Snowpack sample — Buffalo Mountain, Silverthorne, Colorado, USA (1/25/25, 10:11 AM MST)
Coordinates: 39.6222, -106.1139
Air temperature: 22 °F
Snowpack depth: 110 cm
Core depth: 30 cm
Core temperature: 42.8 °F
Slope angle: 12°, slope face: 102°
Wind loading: high
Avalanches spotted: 0
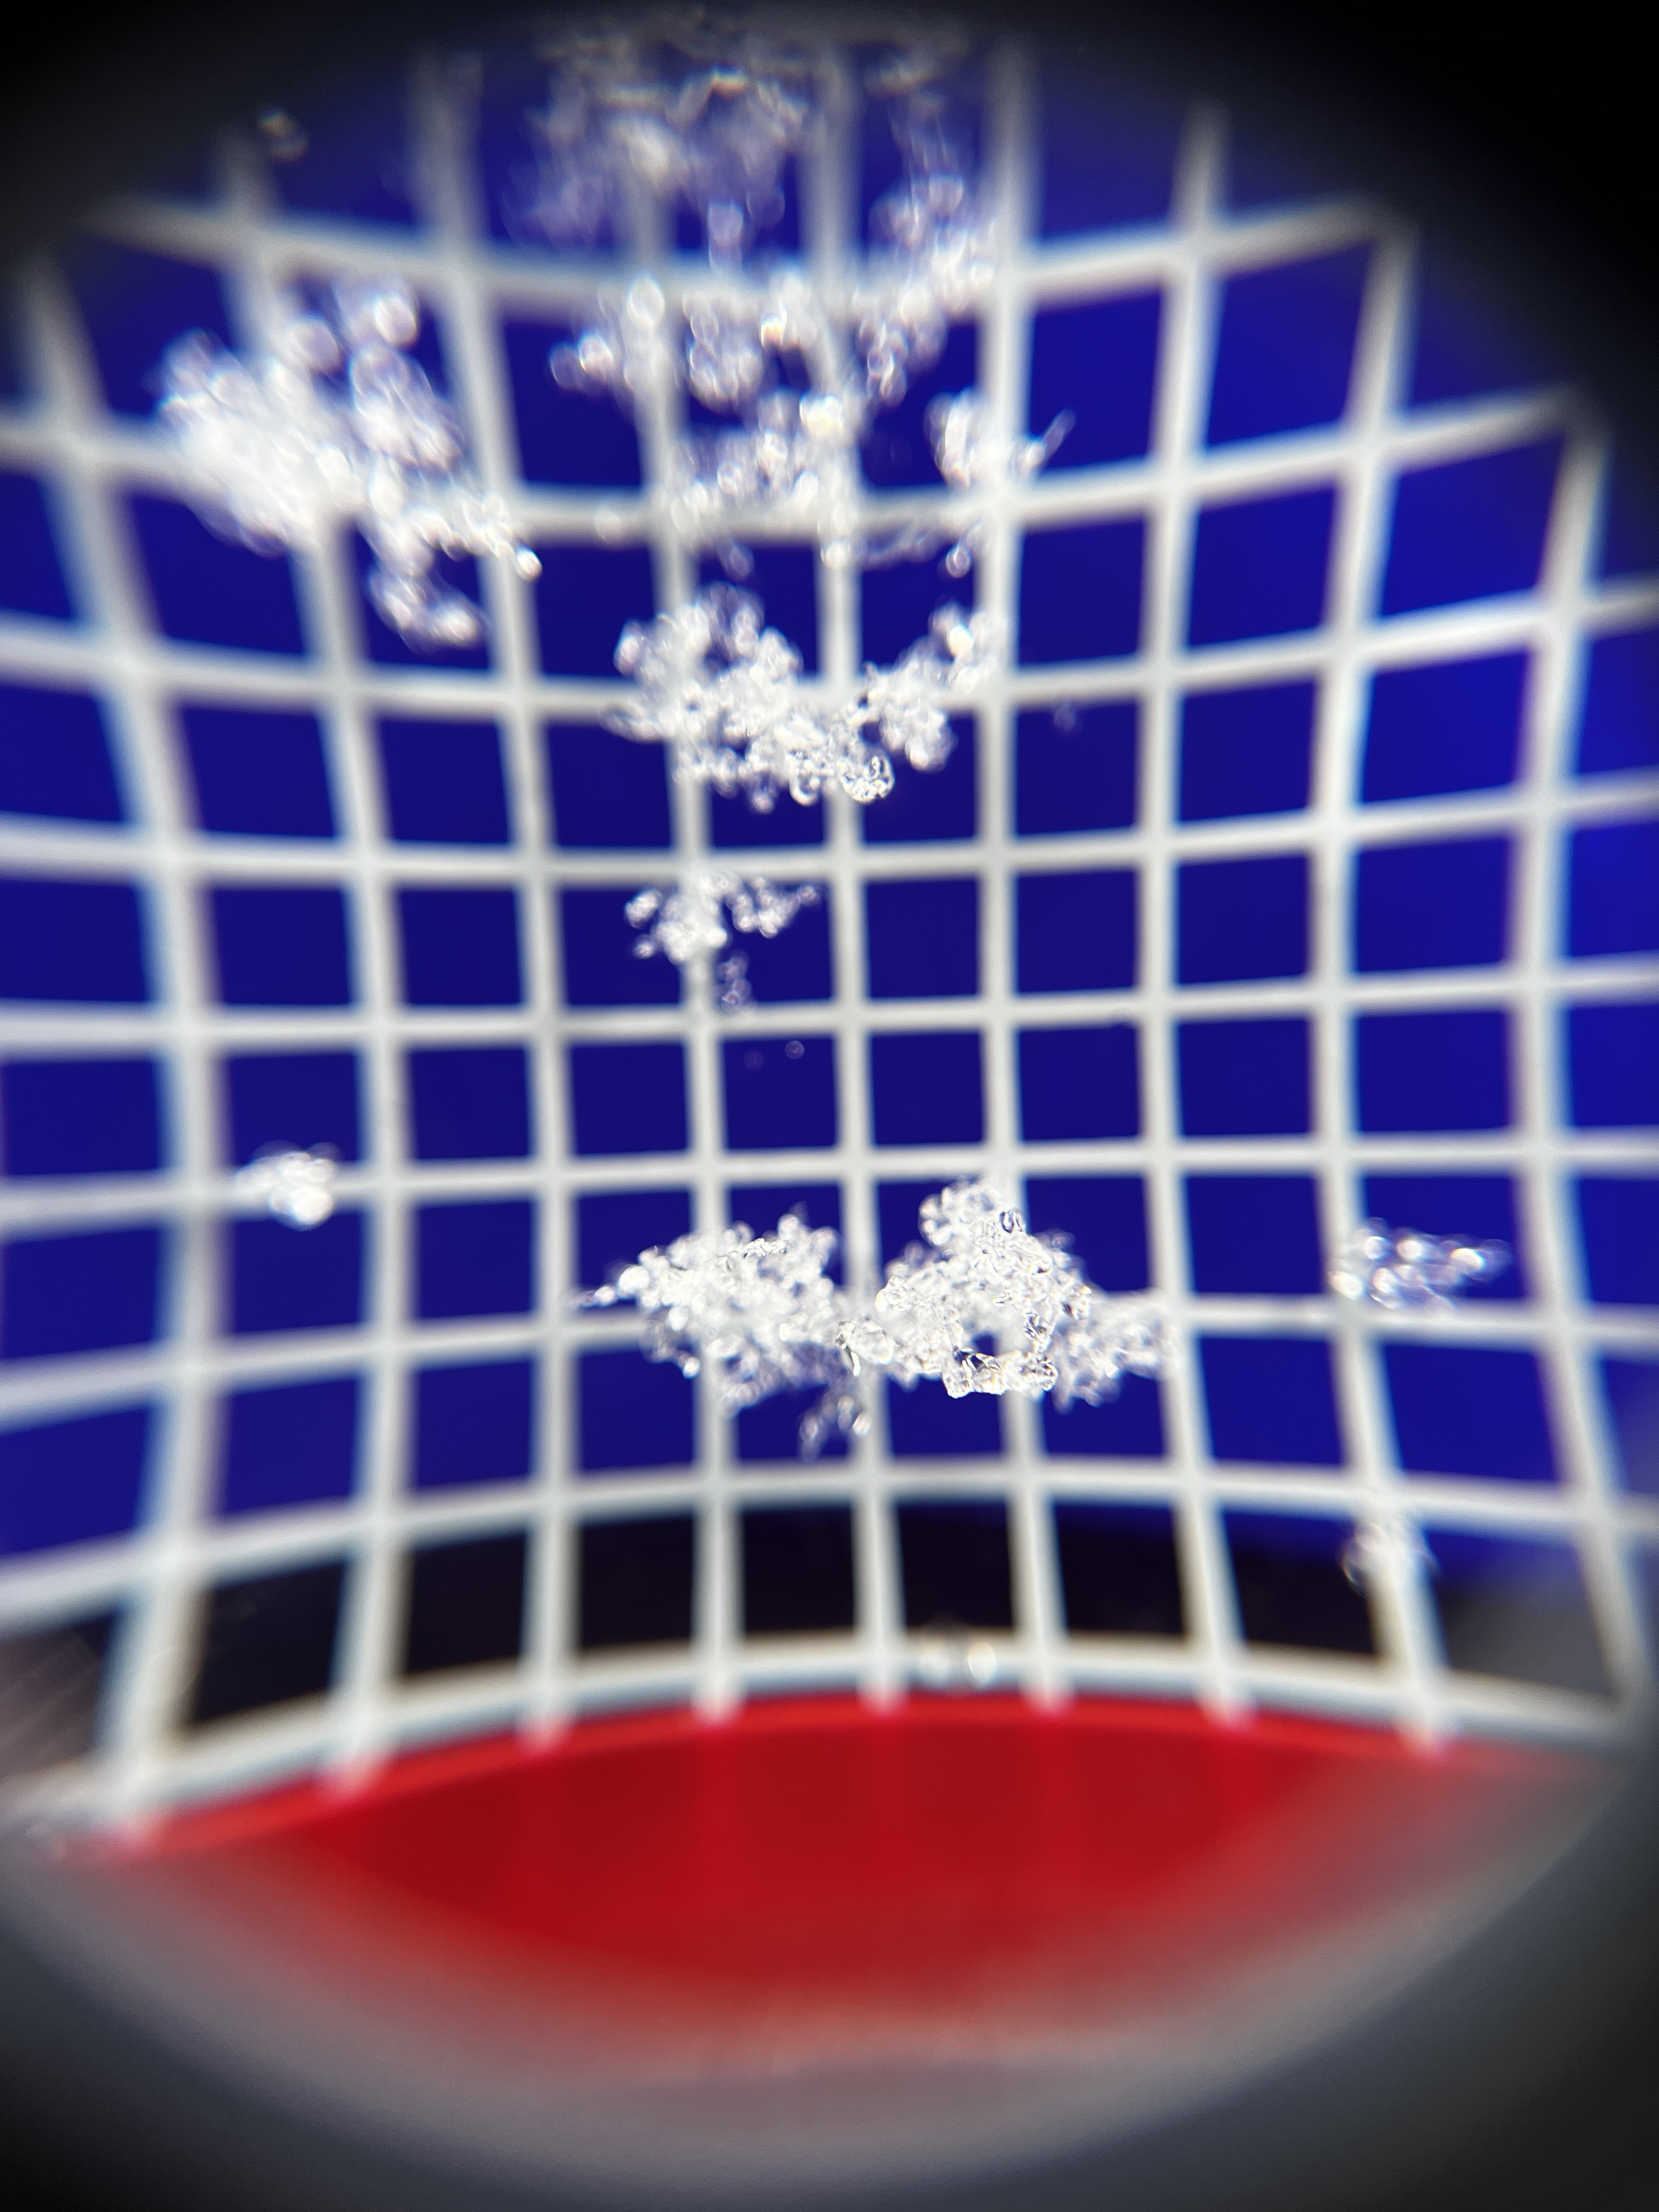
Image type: magnified_profile
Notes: No avalanches nearby, collected on the outskirts of a fire break 15 meters from the treeline, on way to Buffalo and Red Mountain